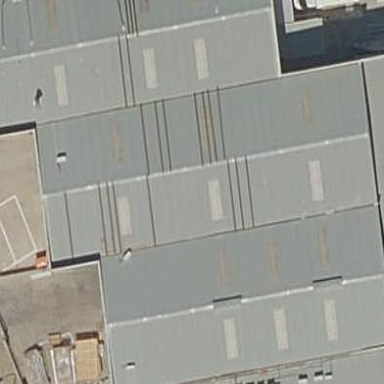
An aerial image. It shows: Industrial building.